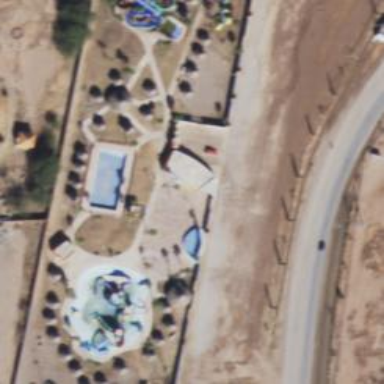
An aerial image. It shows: Swimming pool area designated for leisure and sports activities.